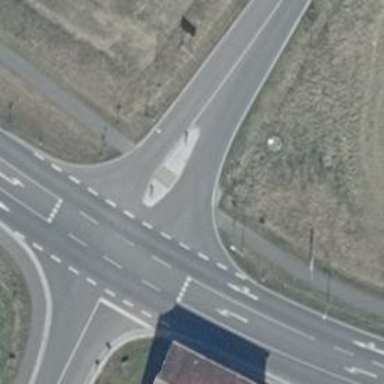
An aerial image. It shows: Secondary road with asphalt surface.